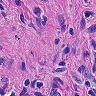
Metastatic tissue present: yes